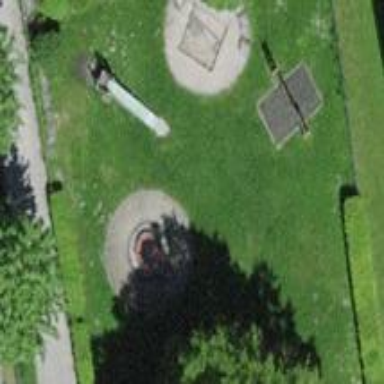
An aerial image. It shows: Playground designed with playground theme on leisure land.